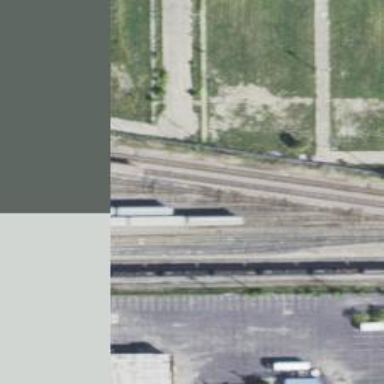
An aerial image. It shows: Railway yard in service.